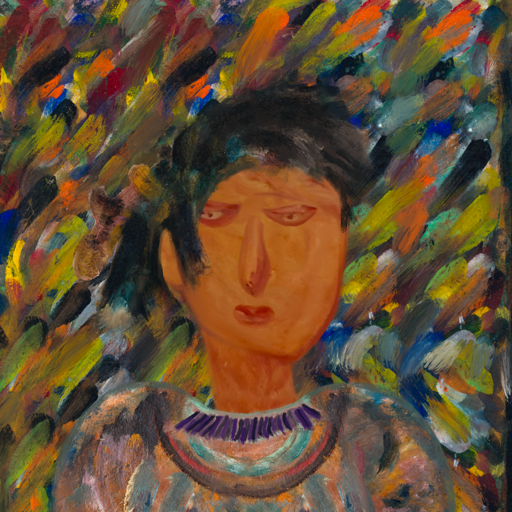
Background: An_Impression, Head And Neck Front: Pious_Lady, Face Front: Pious_Lady, Bust: Boggyland, Hair Front: Pipe, Head Accessory: Blank, Second Necklace: Blank, Necklace: HillGirl, Baby: Blank